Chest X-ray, PA view. Patient: 46 years old, sex F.
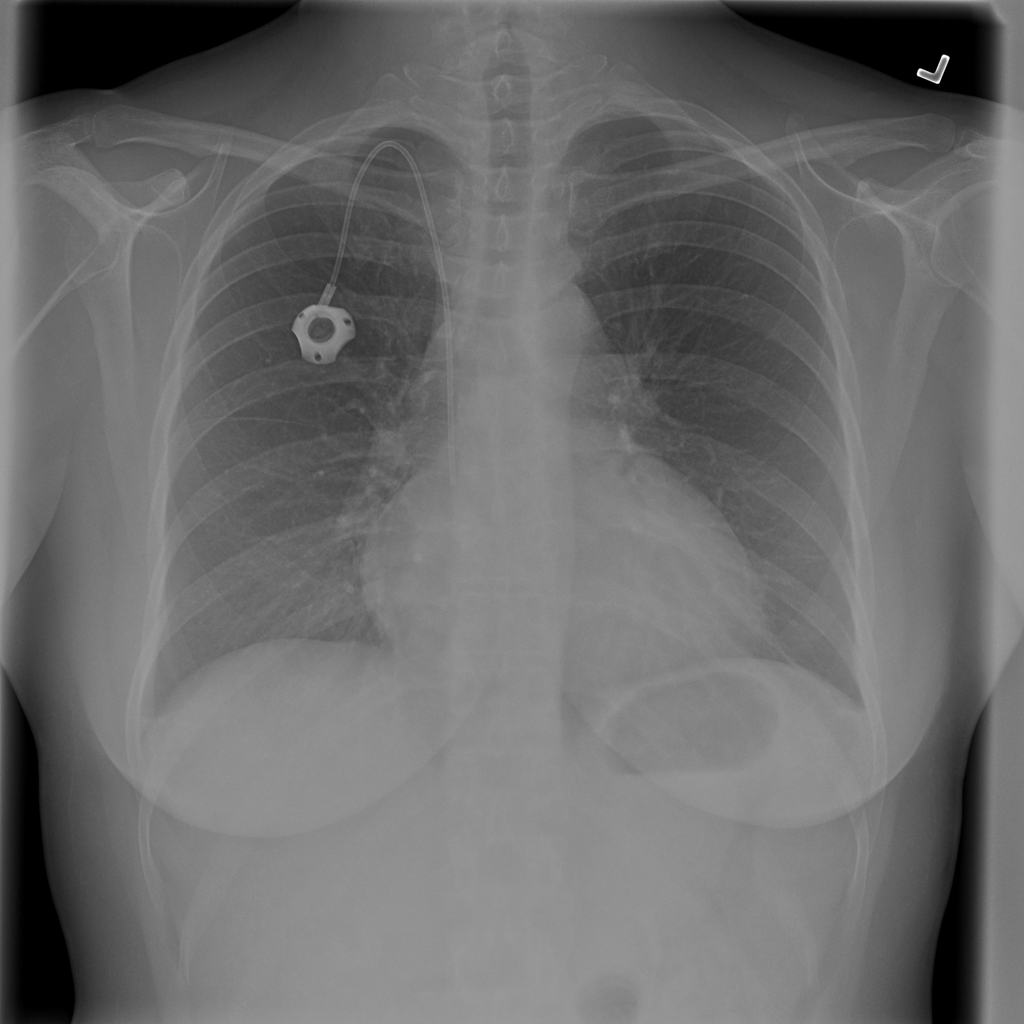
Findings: Cardiomegaly, Effusion